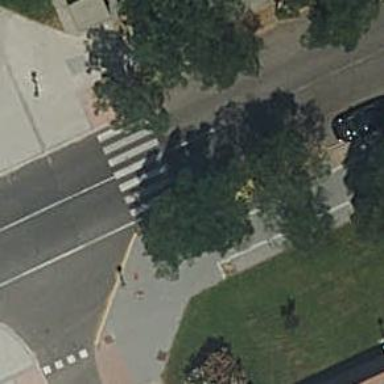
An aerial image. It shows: Uncontrolled zebra crossing on the road.